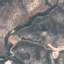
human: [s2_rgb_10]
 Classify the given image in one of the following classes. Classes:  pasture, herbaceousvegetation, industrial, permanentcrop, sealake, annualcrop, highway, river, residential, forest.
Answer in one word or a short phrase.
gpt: HerbaceousVegetation